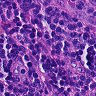
Metastatic tissue present: no